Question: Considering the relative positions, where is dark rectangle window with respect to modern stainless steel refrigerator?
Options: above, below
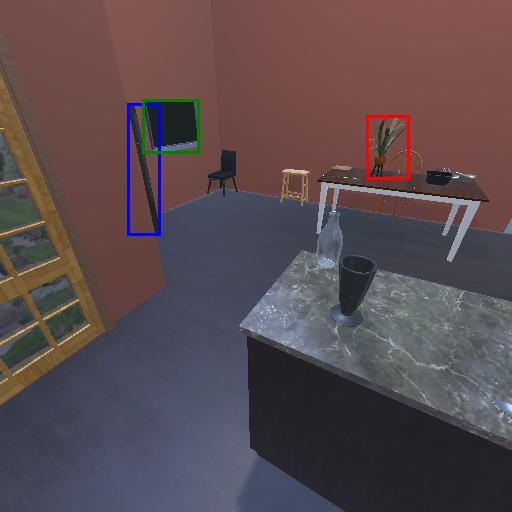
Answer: above